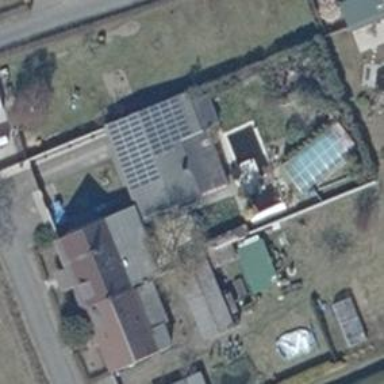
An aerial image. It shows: Solar photovoltaic panel generating electricity through small installation.